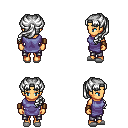
a pixel art fantasy rpg character, female body template, human, tanned skin, chain tabard jacket, metal pants, white princess hairstyle, leather bracers, white slippers, four views (front, back, left, right), 2x2 character sprite sheet, small pixel art, hard edges, no anti-aliasing